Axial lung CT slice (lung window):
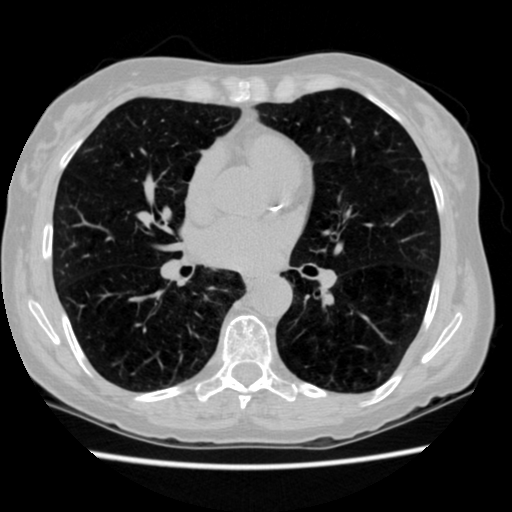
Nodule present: no